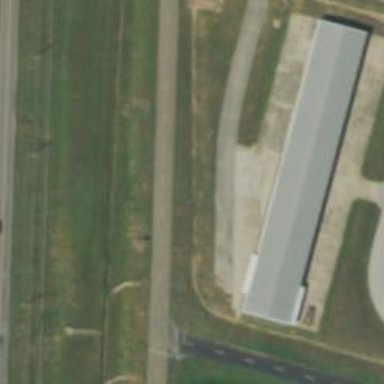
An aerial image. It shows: Image of taxiway at airport.